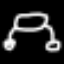
Label: frog